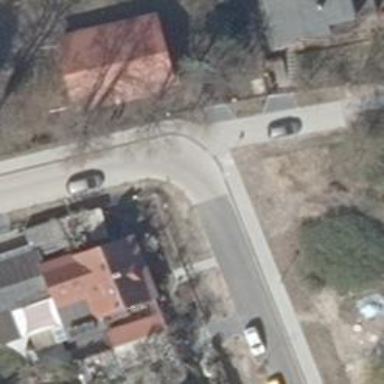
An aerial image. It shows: Residential road with sidewalk on the left.